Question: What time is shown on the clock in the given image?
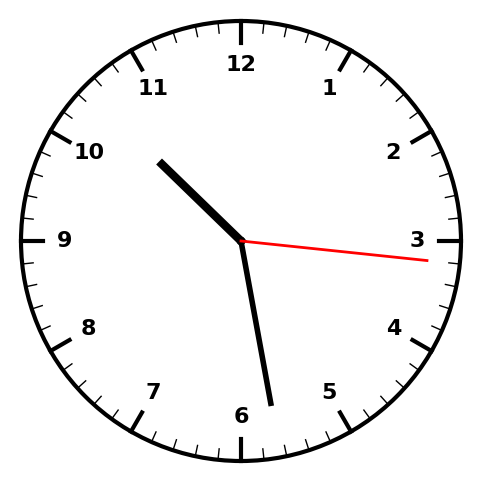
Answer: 10:28:16